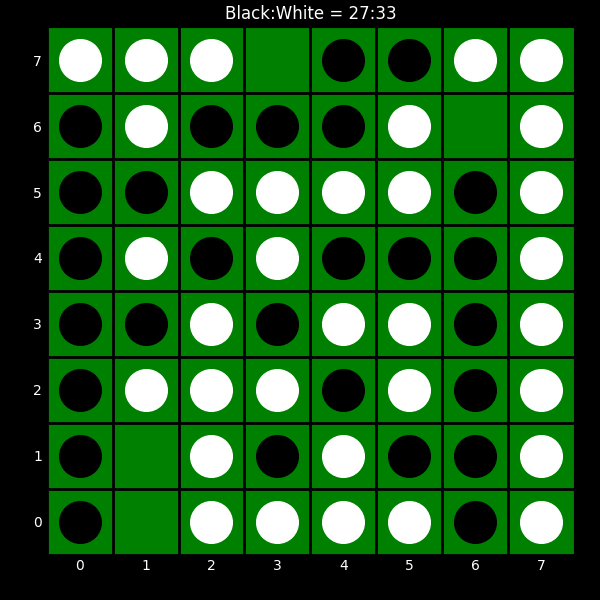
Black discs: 27
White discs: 33